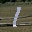
Label: 1